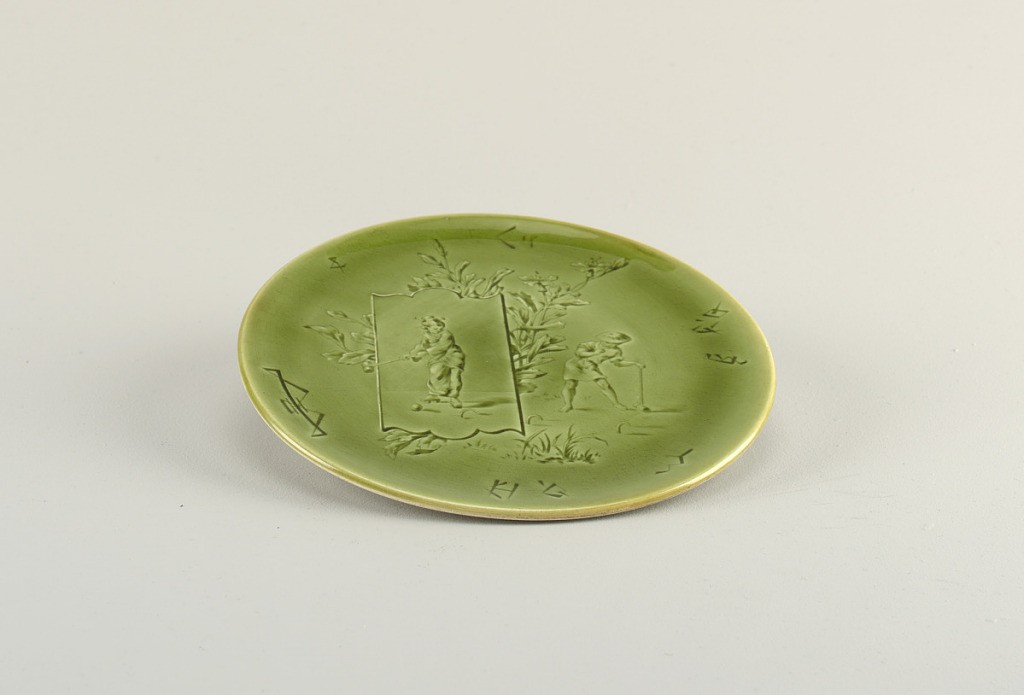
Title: Plate
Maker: Hautin and Boulanger, 1836
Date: late 19th century
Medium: Glazed porcelain
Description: A green glazed circular porcelain plate depicting a young couple playing croquette with flowers in the background.